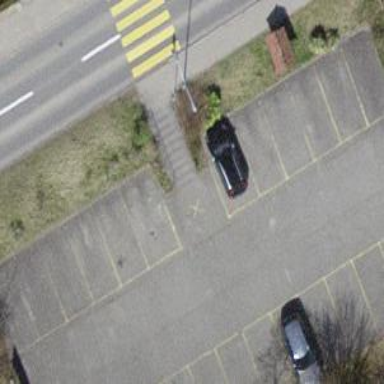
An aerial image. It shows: Set of steps on the road.